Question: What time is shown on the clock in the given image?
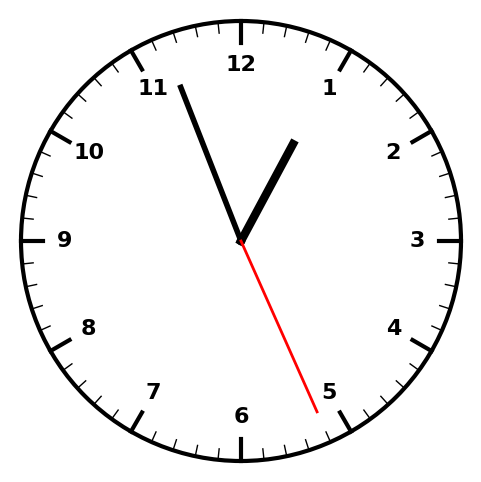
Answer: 12:56:26